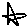
Label: star